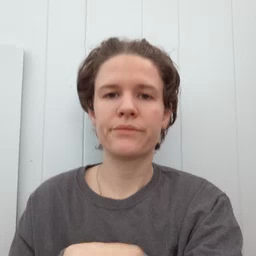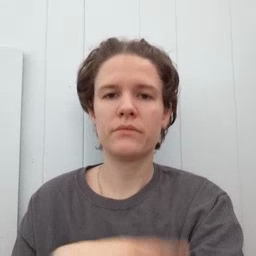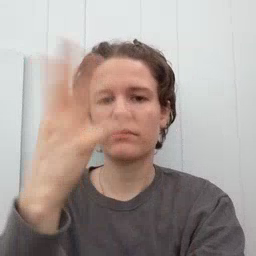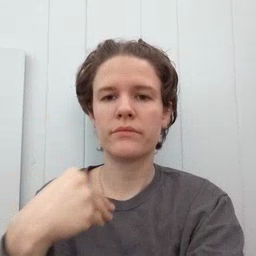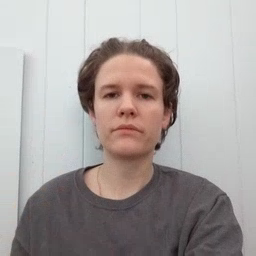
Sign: nap